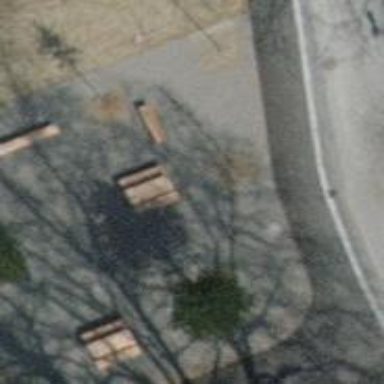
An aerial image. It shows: Picnic table located in leisure land area.